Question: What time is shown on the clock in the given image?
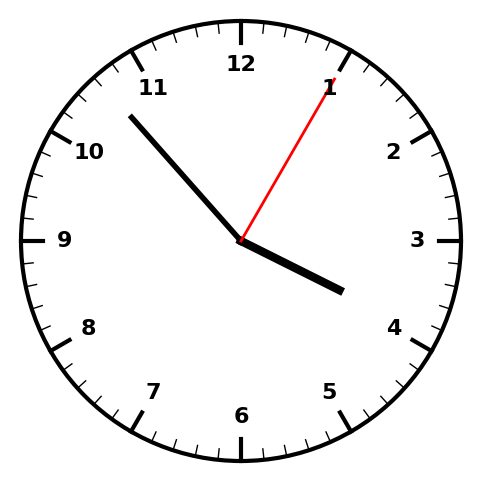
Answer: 03:53:05